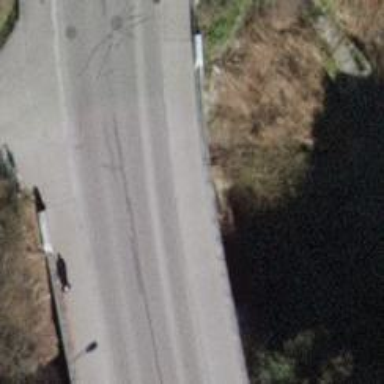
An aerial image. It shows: Sidewalk footway on asphalt bridge.